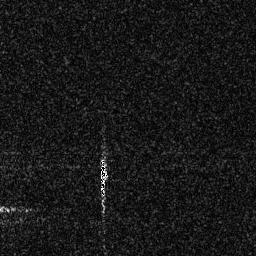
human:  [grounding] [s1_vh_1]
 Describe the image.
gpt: In the satellite image, there is  <ref>1 small ship </ref> <box>[[38, 60, 41, 76, 0]]</box> located at center.